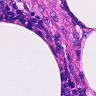
Metastatic tissue present: no